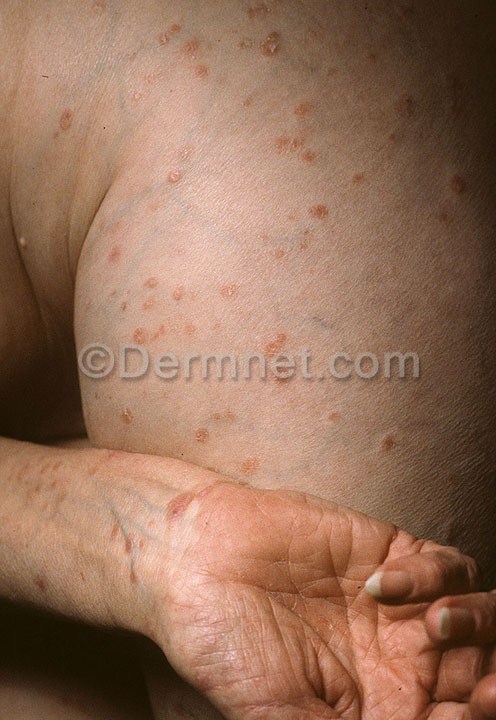
Disease: Nail Fungus and other Nail Disease